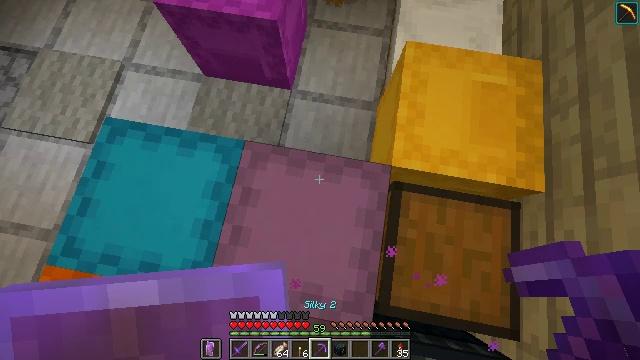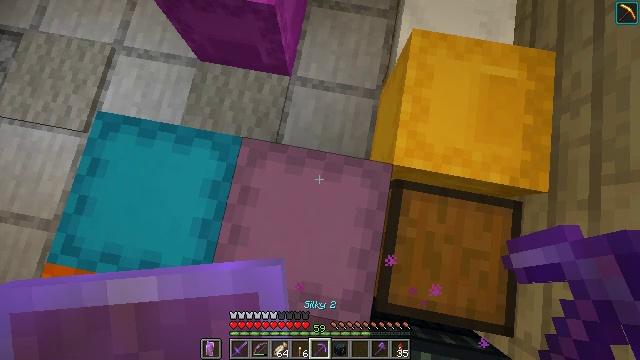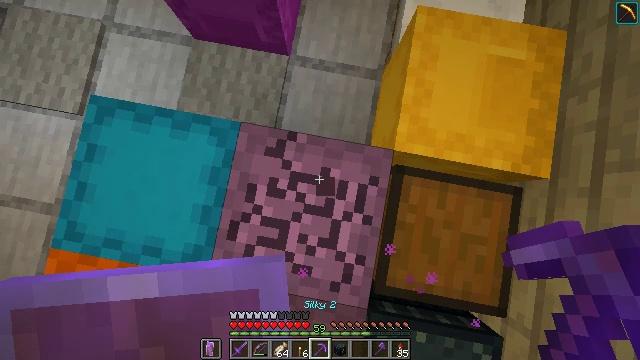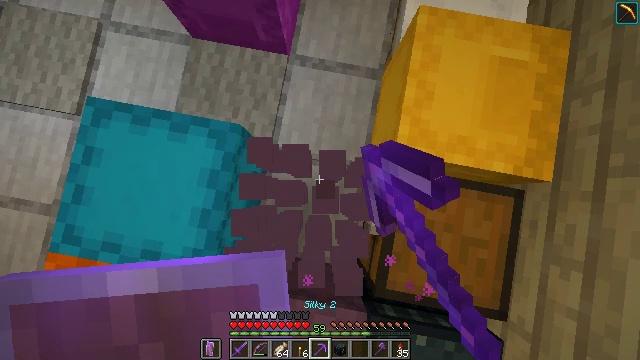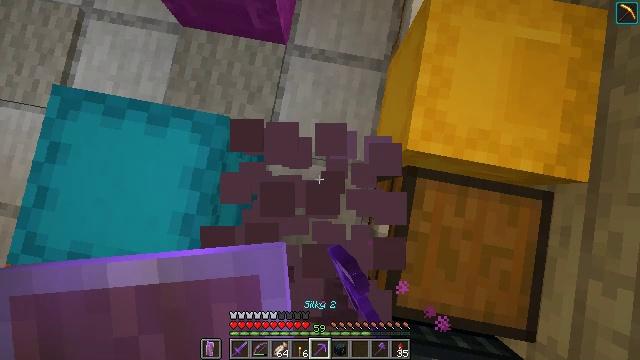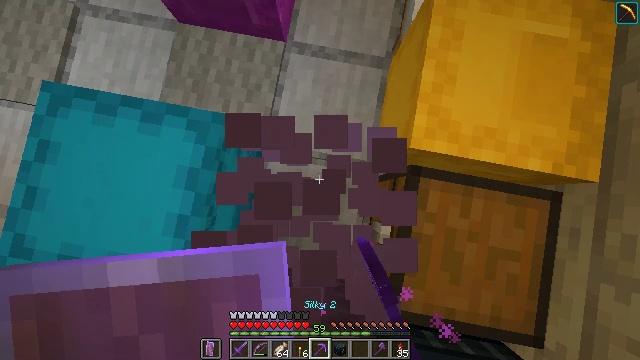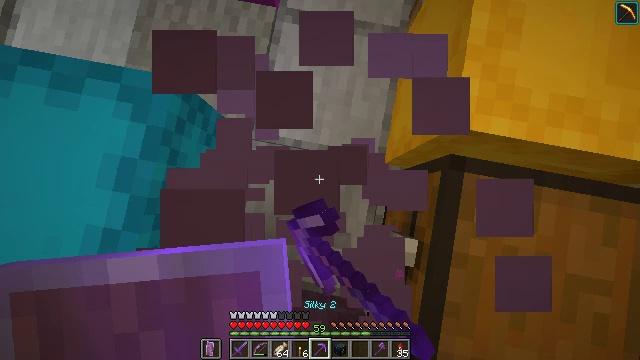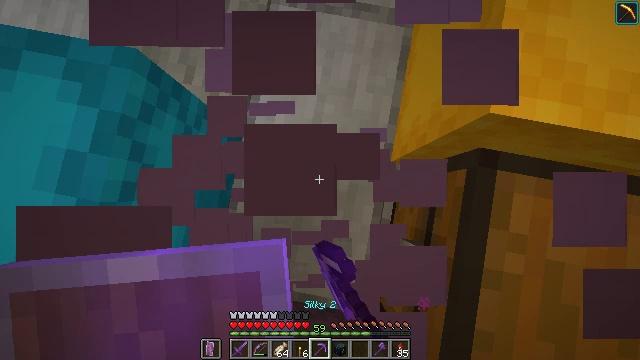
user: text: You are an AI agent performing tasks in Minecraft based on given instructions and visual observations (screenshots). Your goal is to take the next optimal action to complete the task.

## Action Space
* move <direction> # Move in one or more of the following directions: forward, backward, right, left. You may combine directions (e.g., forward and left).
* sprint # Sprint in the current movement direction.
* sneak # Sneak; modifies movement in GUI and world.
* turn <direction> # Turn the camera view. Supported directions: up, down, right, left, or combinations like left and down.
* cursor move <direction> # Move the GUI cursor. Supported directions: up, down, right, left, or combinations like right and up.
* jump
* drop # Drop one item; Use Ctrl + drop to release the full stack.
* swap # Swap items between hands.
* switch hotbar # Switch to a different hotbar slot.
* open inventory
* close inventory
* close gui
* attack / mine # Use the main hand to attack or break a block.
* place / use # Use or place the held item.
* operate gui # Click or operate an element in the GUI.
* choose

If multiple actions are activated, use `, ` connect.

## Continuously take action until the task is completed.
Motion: motion action
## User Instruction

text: Attack the shulker box to pick it up.
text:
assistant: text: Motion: turn down
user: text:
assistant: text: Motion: turn down, attack / mine
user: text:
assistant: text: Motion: attack / mine
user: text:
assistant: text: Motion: attack / mine
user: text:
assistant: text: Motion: attack / mine
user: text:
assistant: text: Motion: attack / mine
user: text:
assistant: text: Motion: attack / mine
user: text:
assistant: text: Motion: no_op